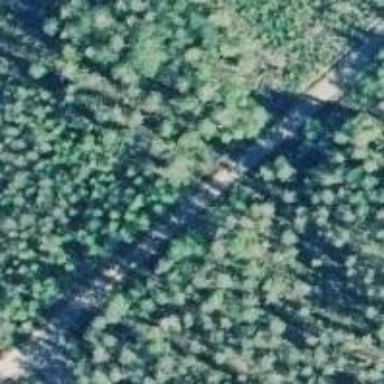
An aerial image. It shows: Unclassified road.